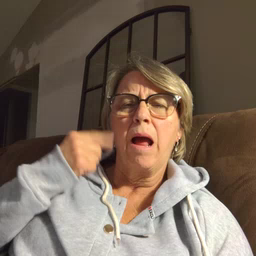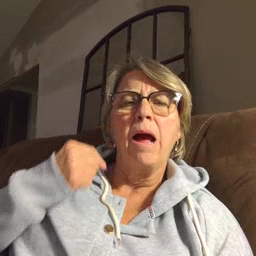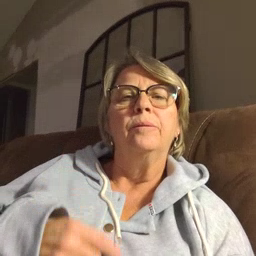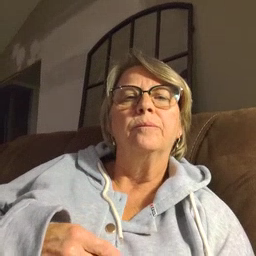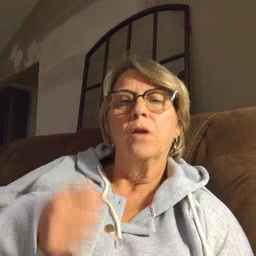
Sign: cry